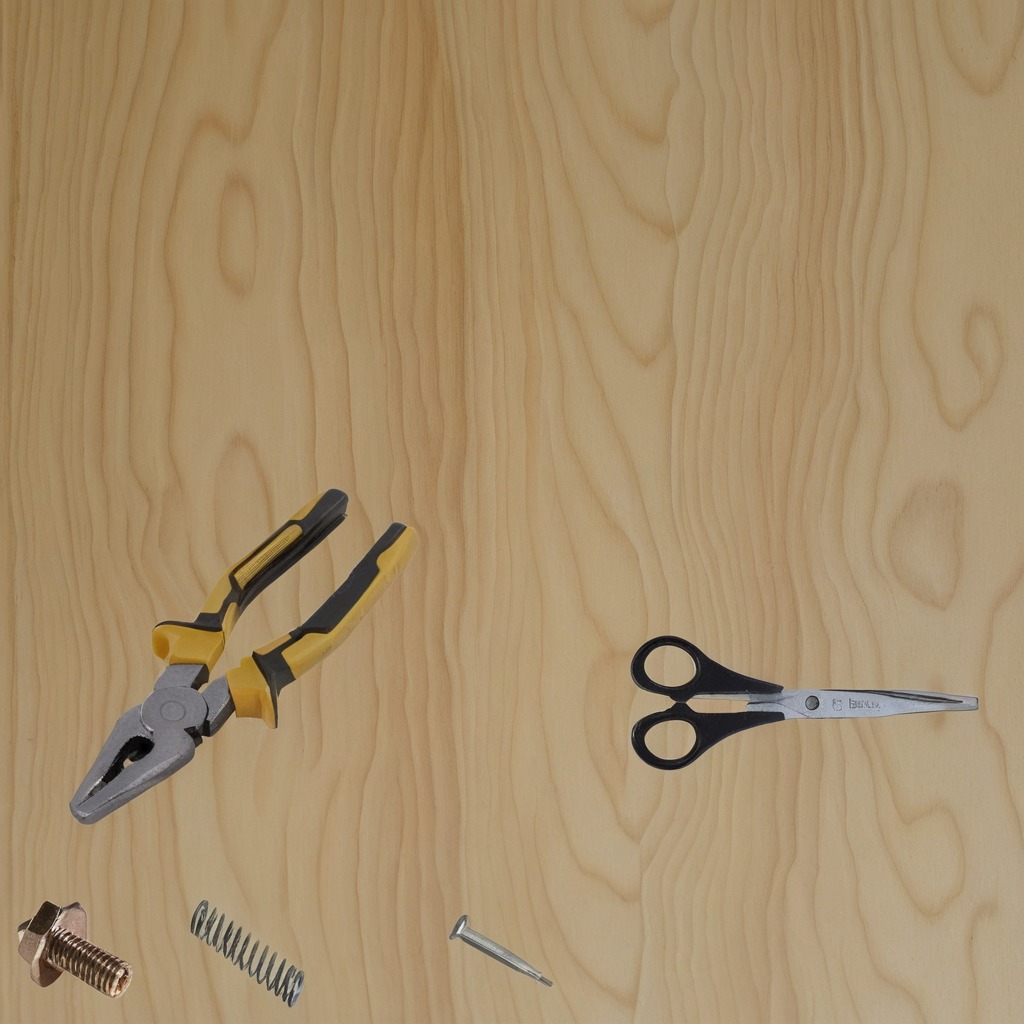
A metal machine screw, an iron nail, a pair of pliers, a coiled metal spring, and a pair of scissors are lying on the plywood surface.